Question: I have studied the OpenCV Kalman filter implementation and done some basic mouse pointer simulations and understand the basic. I seem to miss a few key points for using it in my application and was hoping someone here can provide a little example.
Using a simple model with velocity and position:
'''
KF.statePre.at<float>(0) = mouse_info.x;
KF.statePre.at<float>(1) = mouse_info.y;
KF.statePre.at<float>(2) = 0;
KF.statePre.at<float>(3) = 0;
KF.transitionMatrix = (Mat_<float>(4, 4) << 1, 0, 1, 0, 0, 1, 0, 1, 0, 0, 1, 0, 0, 0, 0, 1);
setIdentity(KF.measurementMatrix);
setIdentity(KF.processNoiseCov, Scalar::all(1e-2));
setIdentity(KF.measurementNoiseCov, Scalar::all(1e-1));
setIdentity(KF.errorCovPost, Scalar::all(.1));
'''
i can do a prediction
'''
Mat prediction = KF.predict();
'''
and i can do a correction
'''
Mat estimated = KF.correct(measurement);
'''
Doing this in a loop i dont fully understand what the meaning of prediction, estimate and measurement is.
Ofcause a measurement is a "truth" value meassured with some equitment. Lets say GPS latitude and longitude.
I think this video shows some interesting ideas. <URL>. It is using a GPS measure unit that updates at 1hz and then it uses a kalman filter to predict the value at a 10 hz rate instead.
How would such a setup look? Is the following example the way to do it?
'''
Mat prediction = KF.predict();
Mat prediction = KF.predict();
Mat prediction = KF.predict();
Mat prediction = KF.predict();
Mat prediction = KF.predict();
Mat prediction = KF.predict();
Mat prediction = KF.predict();
Mat prediction = KF.predict();
Mat prediction = KF.predict();
Mat estimated = KF.correct(measurement);
Mat prediction = KF.predict();
Mat prediction = KF.predict();
Mat prediction = KF.predict();
Mat prediction = KF.predict();
Mat prediction = KF.predict();
Mat prediction = KF.predict();
Mat prediction = KF.predict();
Mat prediction = KF.predict();
Mat prediction = KF.predict();
Mat estimated = KF.correct(measurement);
'''
I am unsure if one can predict 9 values and then as the 10th provide a measurement.
I am some logged data that I would like to test with.
The logged data is gps data at 1hz in a file where each row is : timestamp:lat:lng and seperatly a series of events are logged at 15hz in a seperate file : timestamp: eventdata.
I would like to use the kalman filter to simulate the data gathering and predict a position of all the eventdata timestamps based on the 1hz measurements. Ofcause a full example of doing this with opencv would be nice, but just the starting pointers on the questions above with predict and correct is also acceptable.
# update
I gave it a try.
'''
int main()
{
char * log = "C:/dev/sinnovations/opencv_examples/kalman_tracking/data/geosamples.txt";
char * log1 = "C:/dev/sinnovations/opencv_examples/kalman_tracking/data/geosamples1.txt";
ifstream myReadFile(log);
ofstream myfile(log1);
myfile.precision(15);
KalmanFilter KF(4, 2, 0,CV_64F);
Mat_<double> state(4, 1);
Mat_<double> processNoise(4, 1, CV_64F);
Mat_<double> measurement(2, 1); measurement.setTo(Scalar(0));
KF.statePre.at<double>(0) = 0;
KF.statePre.at<double>(1) = 0;
KF.statePre.at<double>(2) = 0;
KF.statePre.at<double>(3) = 0;
KF.transitionMatrix = (Mat_<double>(4, 4) << 1, 0, 1, 0, 0, 1, 0, 1, 0, 0, 1, 0, 0, 0, 0, 1); // Including velocity
KF.processNoiseCov = (cv::Mat_<double>(4, 4) << 0.2, 0, 0.2, 0, 0, 0.2, 0, 0.2, 0, 0, 0.3, 0, 0, 0, 0, 0.3);
setIdentity(KF.measurementMatrix);
setIdentity(KF.processNoiseCov, Scalar::all(1e-4));
setIdentity(KF.measurementNoiseCov, Scalar::all(1e-1));
setIdentity(KF.errorCovPost, Scalar::all(.1));
std::vector < cv::Point3d > data;
while (!myReadFile.eof())
{
double ms;
double lat, lng, speed;
myReadFile >> ms;
myReadFile >> lat;
myReadFile >> lng;
myReadFile >> speed;
data.push_back(cv::Point3d(ms, lat, lng));
}
std::cout << data.size() << std::endl;
for (int i = 1, ii = data.size(); i < ii; ++i)
{
const cv::Point3d & last = data[i-1];
const cv::Point3d & current = data[i];
double steps = current.x - last.x;
std::cout << "Time between Points:" << current.x - last.x << endl;
std::cout << "Measurement:" << current << endl;
measurement(0) = last.y;
measurement(1) = last.z;
Mat estimated = KF.correct(measurement);
std::cout << "Estimated: " << estimated.t() << endl;
Mat prediction = KF.predict();
for (int j = 0; j < steps; j+=100){
prediction = KF.predict();
myfile << (long)((last.x - data[0].x) + j) << " " << prediction.at<double>(0) << " " << prediction.at<double>(1) << endl;
}
std::cout << "Prediction: " << prediction.t() << endl << endl;
}
return 0;
}
'''
but there is missing something as the results can be seen in the picture. Red circles are logged value and blue line are predicted values for the first coordinate of the lat lng values:
I dont think the way I am handling the time values for observations and predicting values are correct.

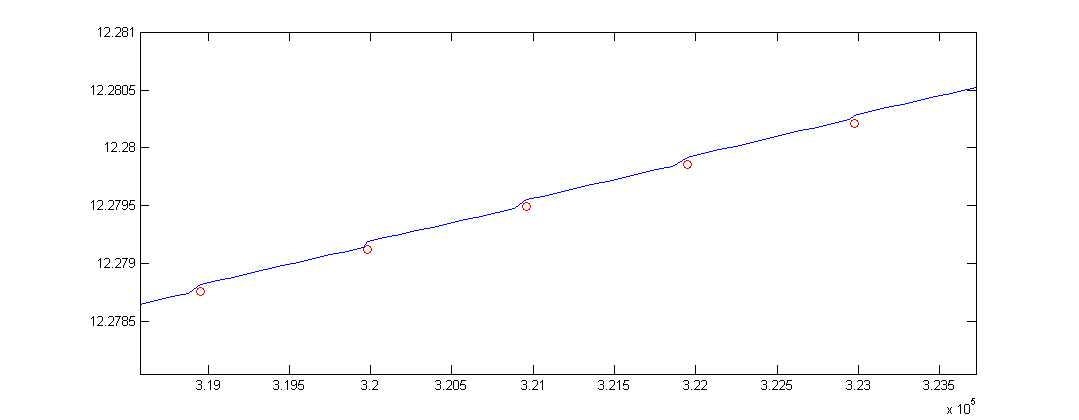
Answer: Let's first examine what you've said about the world in your model:
'''
float dt = 1;
KF.transitionMatrix = (Mat_<float>(4, 4) << 1, 0, dt, 0,
0, 1, 0, dt,
0, 0, 1, 0,
0, 0, 0, 1);
'''
Here I've modified your transition matrix to be more explicit about the fact that you have coded a fixed timestep of 'dt = 1'. In other words, 'x_next = x + dt * x_vel'. A lot of explanations of the Kalman filter imply that 'F' (the typical name for the transition matrix) is a constant. In this case you'd need to update the time-dependent terms of 'F' any time your timestep changed.
'''
setIdentity(KF.errorCovPost, Scalar::all(.1));
'''
You've initialized the error covariance of your state vector to 'I * 0.1'. That means the of each of your initial guesses is 0.1. Variance is written as "sigma squared" because it's the square of the standard deviation. We use variance here because of the nice property that the variance of the sum of two random variances is the sum of their variances (in short: variances add).
So, the standard deviation of each of your initial guesses is 'sqrt(0.1) ~= 0.3'. So in all cases you are saying that 68% of the time your initial inputs are within +/-0.3 units and 95% of the time within +/-0.6 units. If that leap is confusing to you, go study the .
Are those reasonable statements? You know your initial mouse position exactly (I assume) so your initial error covariance for x and y are probably closer to 0. Although being 95% confident that your initial position is within +/-0.6 pixels is pretty close. You are also saying that the mouse is moving at +/-0.6 pixels/dt. Let's assume your actual dt was something like 1/60th of a second. That means you're 95% confident that the mouse is moving at a rate slower than '0.6*60 = 36 pixels/sec', which takes around a minute to cross a typical monitor. So you're very confident that the initial mouse speed is very slow.
Why do these things matter so much? Why did I spend so much time on them? Because the only "magic" of the Kalman filter is that it's going to weight your measurements against your predicted state based on the proportion of error in each. Your Kalman filter is only as good as your error estimates.
You could improve your variance estimate for the mouse velocity very easily: Just log a bunch of typical mouse movement and compute the variance of the velocities (it's trivial: it's just the average of the squared differences from the mean. In this case, since you are forcing the mean to '0' in your state initialization, it makes sense to force that assumption on your measurement, so you'd just be taking the average of the squared velocities over your sample period).
'''
setIdentity(KF.processNoiseCov, Scalar::all(1e-2));
'''
Here again you have initialized a diagonal matrix. Let's evaluate your claim: Having ignored the actual mouse position for your belief about the system has eroded. Variances add (see above) so the Kalman filter can just add in the 'processNoiseCov' (usually 'Q') to represent that erosion. So taking into account your knowledge of mouse movement due to velocity, you're 95% sure that your predicted position is within '+/-2 * sqrt(1e-2) = +/-0.2' pixels. So not knowing anything about what the user has done (yet: we're not at the measurement step yet) we are pretty damn sure about our constant velocity model. And since the same logic holds about being 95% sure velocity is unchanged within 0.2pixels/dt (which might be smoother mouse motion than is physically possible) you are telling the Kalman filter that you are sure that the model is right, and it should be trusted a lot.
'''
setIdentity(KF.measurementNoiseCov, Scalar::all(1e-1));
'''
I'm not going to break this down other than to point out that:
1. Your noise covariance for your actual measured mouse position is higher than your noise covariance for the process. In other words, you believe the mouse moves in a straight (estimated) line more than you believe the mouse positions you're putting in.
2. Your belief in the accuracy of your actual mouse positions is not as strong as it should be: You're not using something "fuzzy" like GPS or camera tracking. You're given the actual noise free mouse coordinate. Your true measurementNoiseCovariance (typically R) is 0.
Now what is the effect of setting R=0? It means that the proportion of error in the position at the 'KF.correct(measurement)' step is going to be 100% attributed to your model. So 'K' (the Kalman gain) will take 100% of the measurement and replace your x, y mouse position with the new value. That is essentially correct, though. If you replace mouse with GPS then your R != 0 and you will mix some new state with some old state. But in your actual system (unless you intentionally inject simulated noise) you know your actual mouse position exactly. If you add simulated noise you can put its exact variance into R and you will get as promised.
So taking 100% of the measurement sounds pretty boring in terms of state estimation. But one of the magic bits of the Kalman filter is that knowing the exact will back-propagate into the other terms (in this case, estimated velocity) because the filter knows your 'transitionMatrix' (aka 'F') so it knows how the bad velocity state influenced the (now known bad) position state.
Now to address your specific question:
> How would such a setup look? Is the following example the way to do it?
It appears to work for that particular implementation. Normally you run a Kalman filter in a loop of predict + correct (usually called "update"). The final output state is actually the estimation from after the correction. In some implementations the predict function might not update the final state at all, which would break your loop.
Someone else already pointed out your double predict.
What you will find in the literature is that your approach isn't very commonly described. This is mainly because a huge amount of work was done on state estimation in the 60s and 70s, when the cost of running the filter at the fast rate was too much. Instead, the idea was to update the filter only at the slow rate (1 Hz in your example). This is done by using a state vector of in position (and velocity and acceleration, in high dynamic systems) and only doing the predict + update step at the slow rate, meanwhile using the predicted error corrections continuously at the fast rate. This form is called an . You will also find papers arguing that this is archaic, cargo-cult programming which gives slightly inferior results to the approach. Even if true, it doesn't change the fact that any google search on the topic of position tracking is very likely to use the indirect form, which is harder to understand.